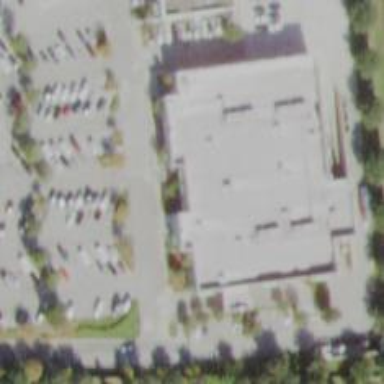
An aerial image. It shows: Supermarket.